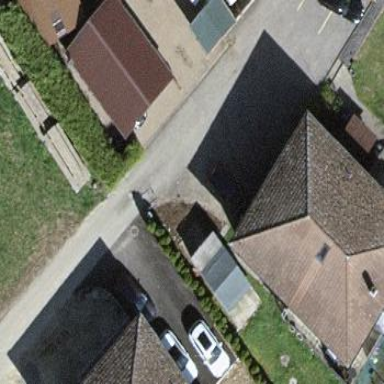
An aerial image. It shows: Simple and straightforward house.